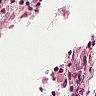
Metastatic tissue present: no